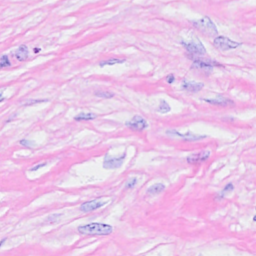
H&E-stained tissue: Breast